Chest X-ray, AP view. Patient: 32 years old, sex F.
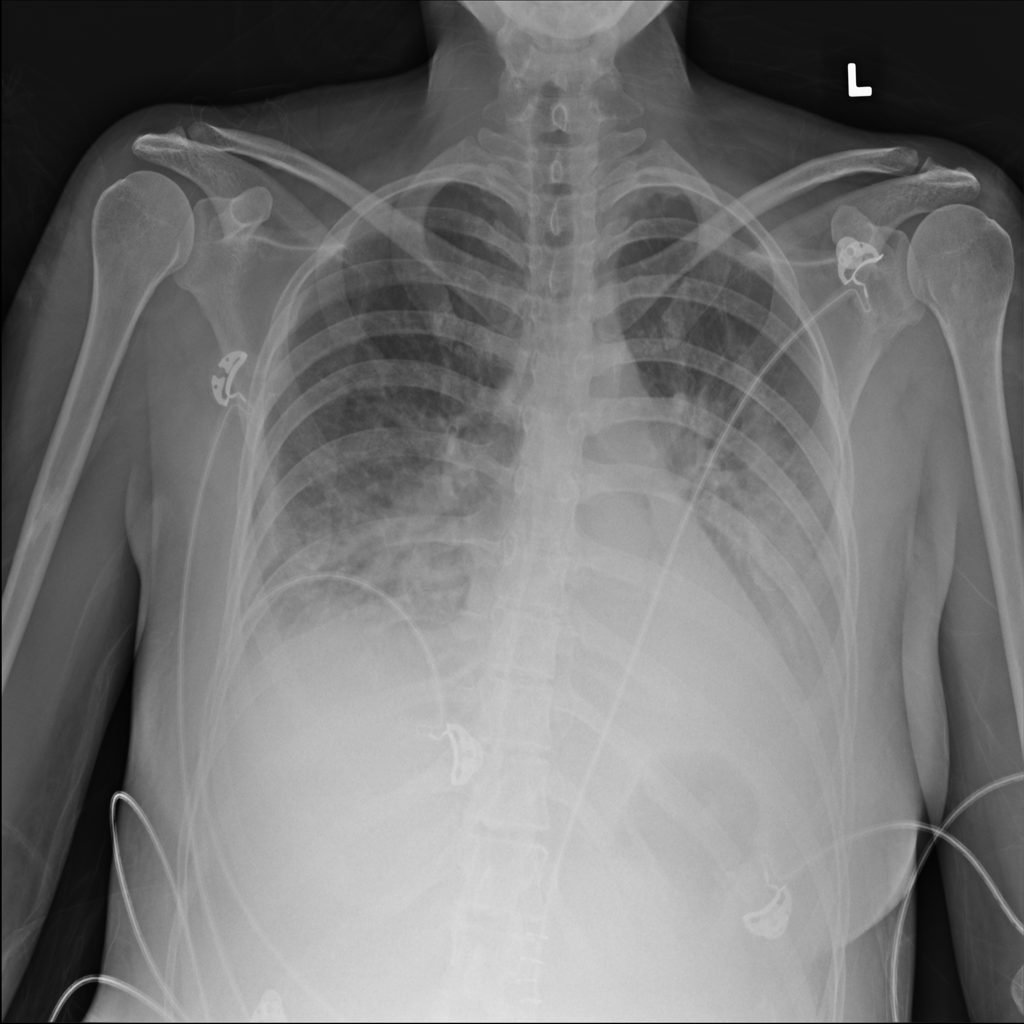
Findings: Atelectasis, Consolidation, Effusion, Infiltration